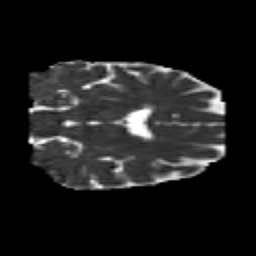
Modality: MD
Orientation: coronal
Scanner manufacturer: siemens
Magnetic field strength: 3 T
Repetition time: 6.8 s
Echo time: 0.093 s